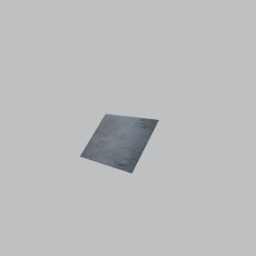
Label: decoration